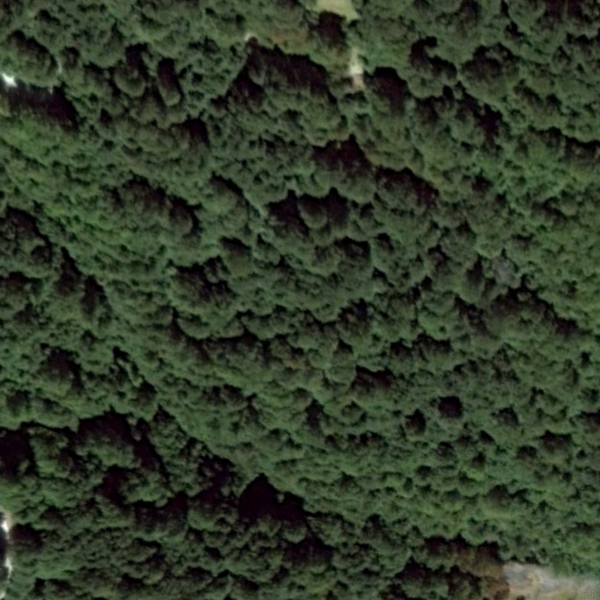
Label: Forest